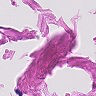
Metastatic tissue present: no